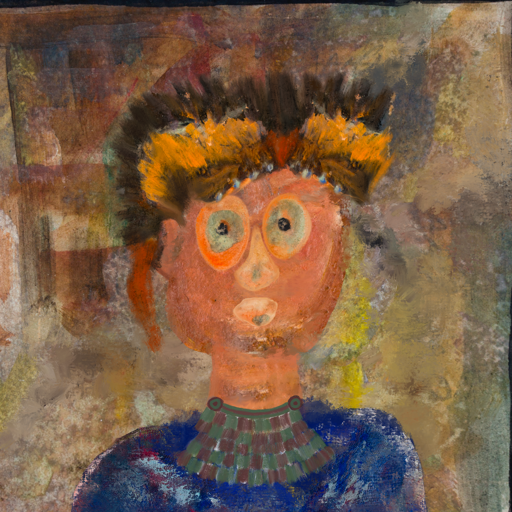
Background: Mosgoul, Head And Neck Front: Boggyland, Face Front: Childish, Bust: Irani, Hair Front: Blank, Head Accessory: Gypsy_Queen, Second Necklace: After_Raid, Necklace: Blank, Baby: Blank